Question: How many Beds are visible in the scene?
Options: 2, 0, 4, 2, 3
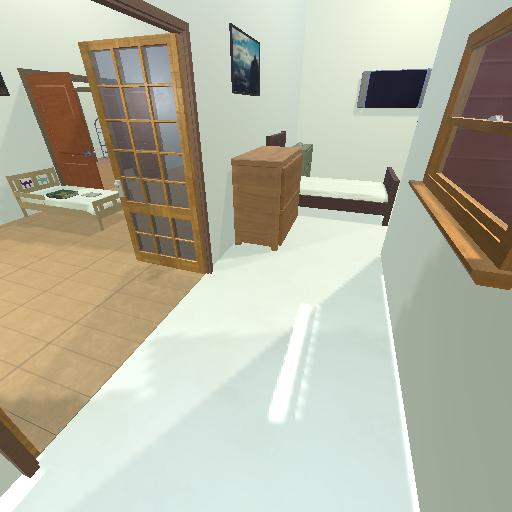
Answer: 2